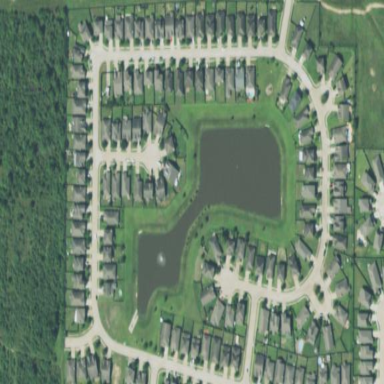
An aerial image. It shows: Retention basin under the landuse category.